Question: How to get code completion to work for PHP in Netbeans 6.9.1?
I want Netbeans to suggest native PHP functions.

### EDIT:
The auto complete only works for reserved vars and reserved keywords but not for native functions. Looking at the example above, it should suggest e.g str_replace, strlen, etc...that doesnt happen even after CTRL + SPC.
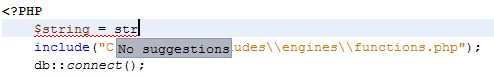
Answer: Just make sure you have enabled the PHP plugin, that should do the trick. BTW autocomplete might not work while NetBeans is checking for project changes though...